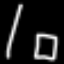
Label: square